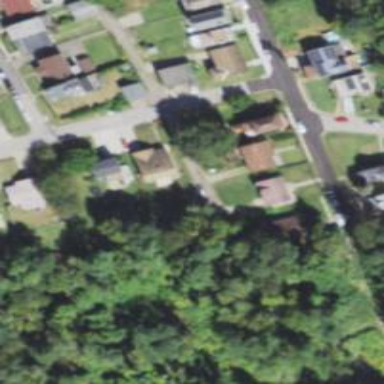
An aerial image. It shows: Alleyway designated as service road.